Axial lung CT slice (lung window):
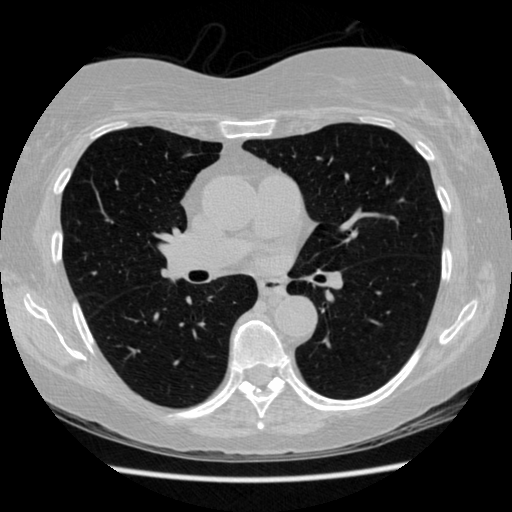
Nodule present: no